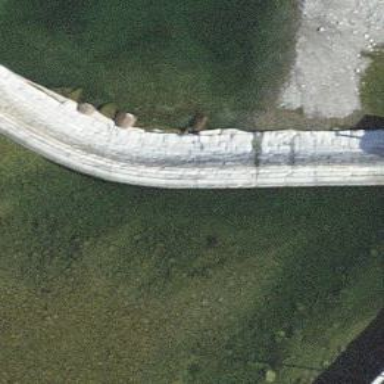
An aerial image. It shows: Weir in waterway.